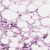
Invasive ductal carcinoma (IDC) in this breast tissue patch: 1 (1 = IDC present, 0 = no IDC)